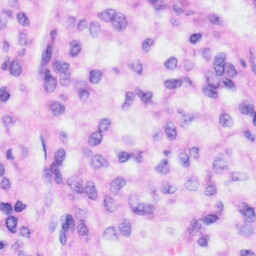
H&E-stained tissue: Liver